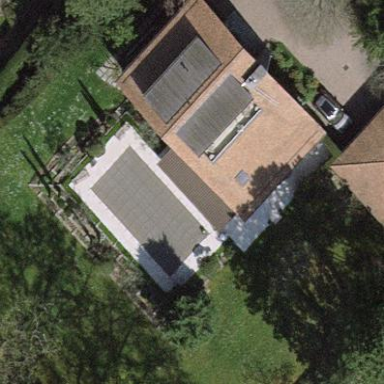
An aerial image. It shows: Garden enclosed by fence.